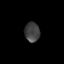
Tissue: skin
Cell type: Epithelial cells
Senescence score: 0.2315
Nuclear area (px): 294
Mean DAPI intensity: 64.446